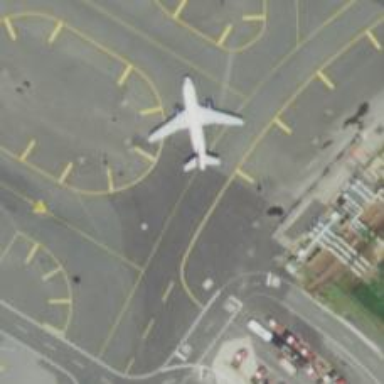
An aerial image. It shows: Image of taxiway at airport.